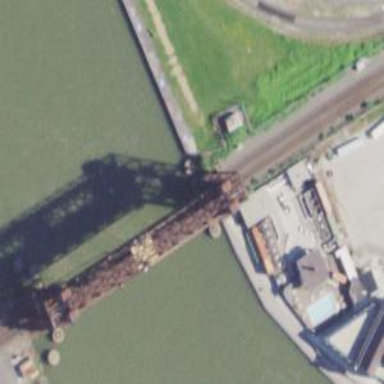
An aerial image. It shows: Lift bridge for railway traffic.